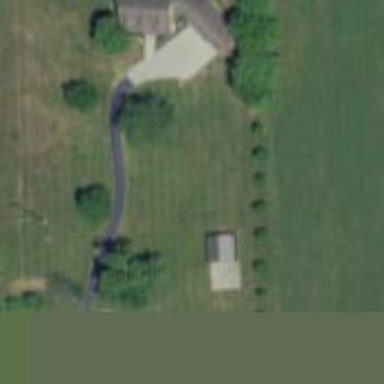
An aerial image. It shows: Driveway.